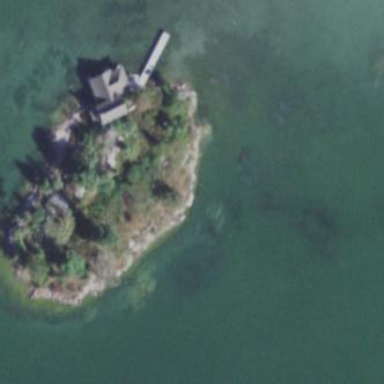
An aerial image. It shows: Islet.